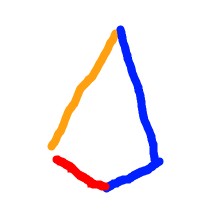
Shape: kite